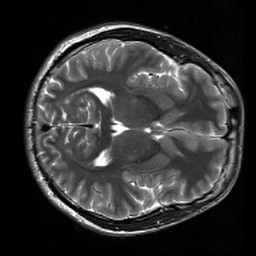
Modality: T2w
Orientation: axial
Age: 29
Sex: male
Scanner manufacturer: siemens
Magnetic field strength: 3 T
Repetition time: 7 s
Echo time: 0.09 s